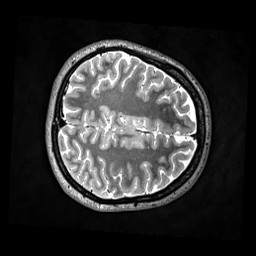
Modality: T2w
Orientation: axial
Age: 22
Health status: ill
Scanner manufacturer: siemens
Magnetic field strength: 3 T
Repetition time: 3.2 s
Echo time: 0.564 s